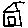
Label: house